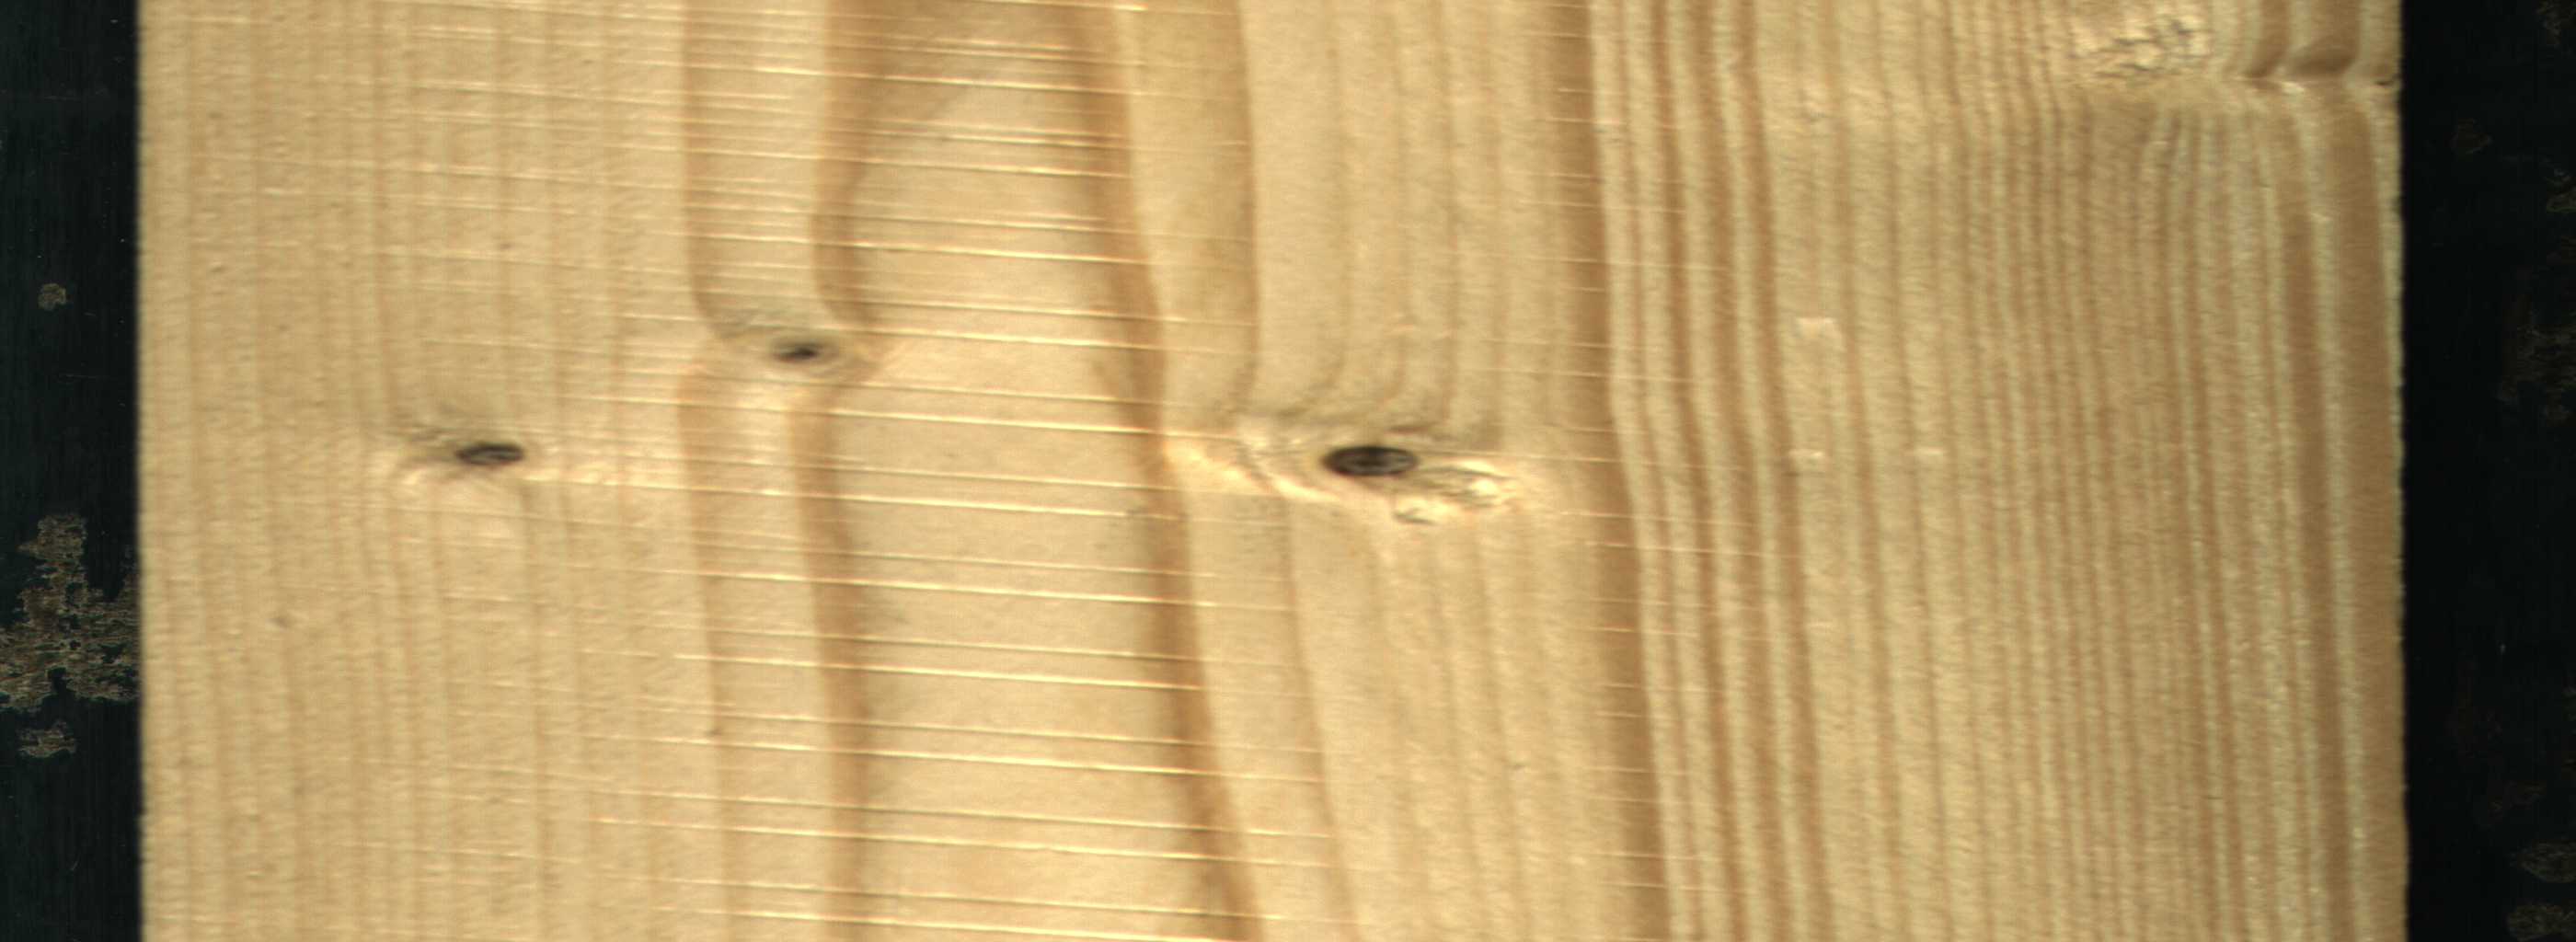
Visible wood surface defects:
Dead_Knot
Dead_Knot
Live_Knot